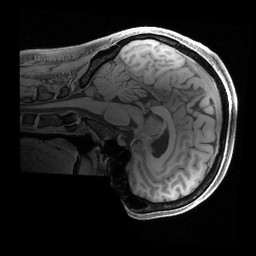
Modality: T1w
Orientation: sagittal
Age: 38
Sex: female
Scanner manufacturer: siemens
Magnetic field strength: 3 T
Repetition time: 2.4 s
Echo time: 0.00241 s